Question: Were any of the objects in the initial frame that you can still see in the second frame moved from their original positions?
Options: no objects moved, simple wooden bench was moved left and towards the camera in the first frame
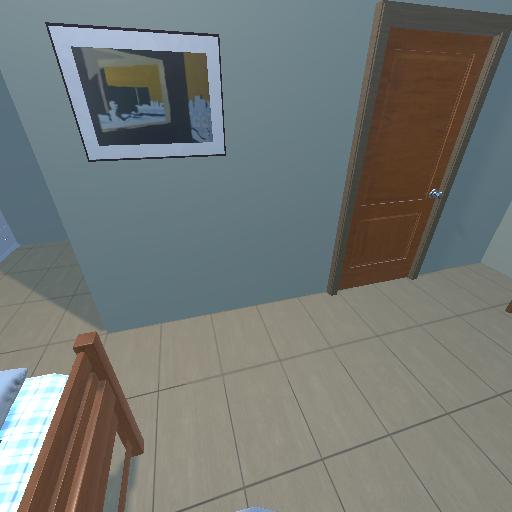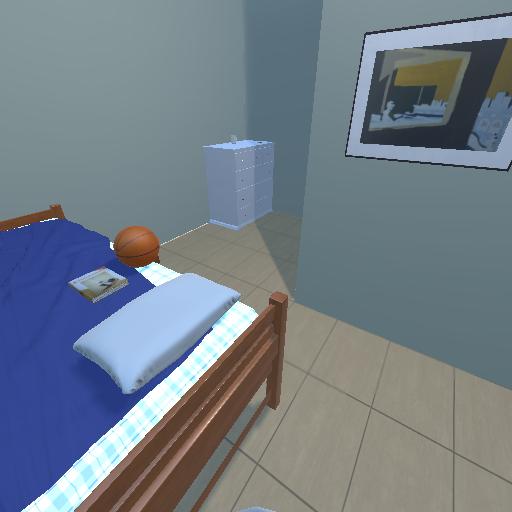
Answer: no objects moved